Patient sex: M
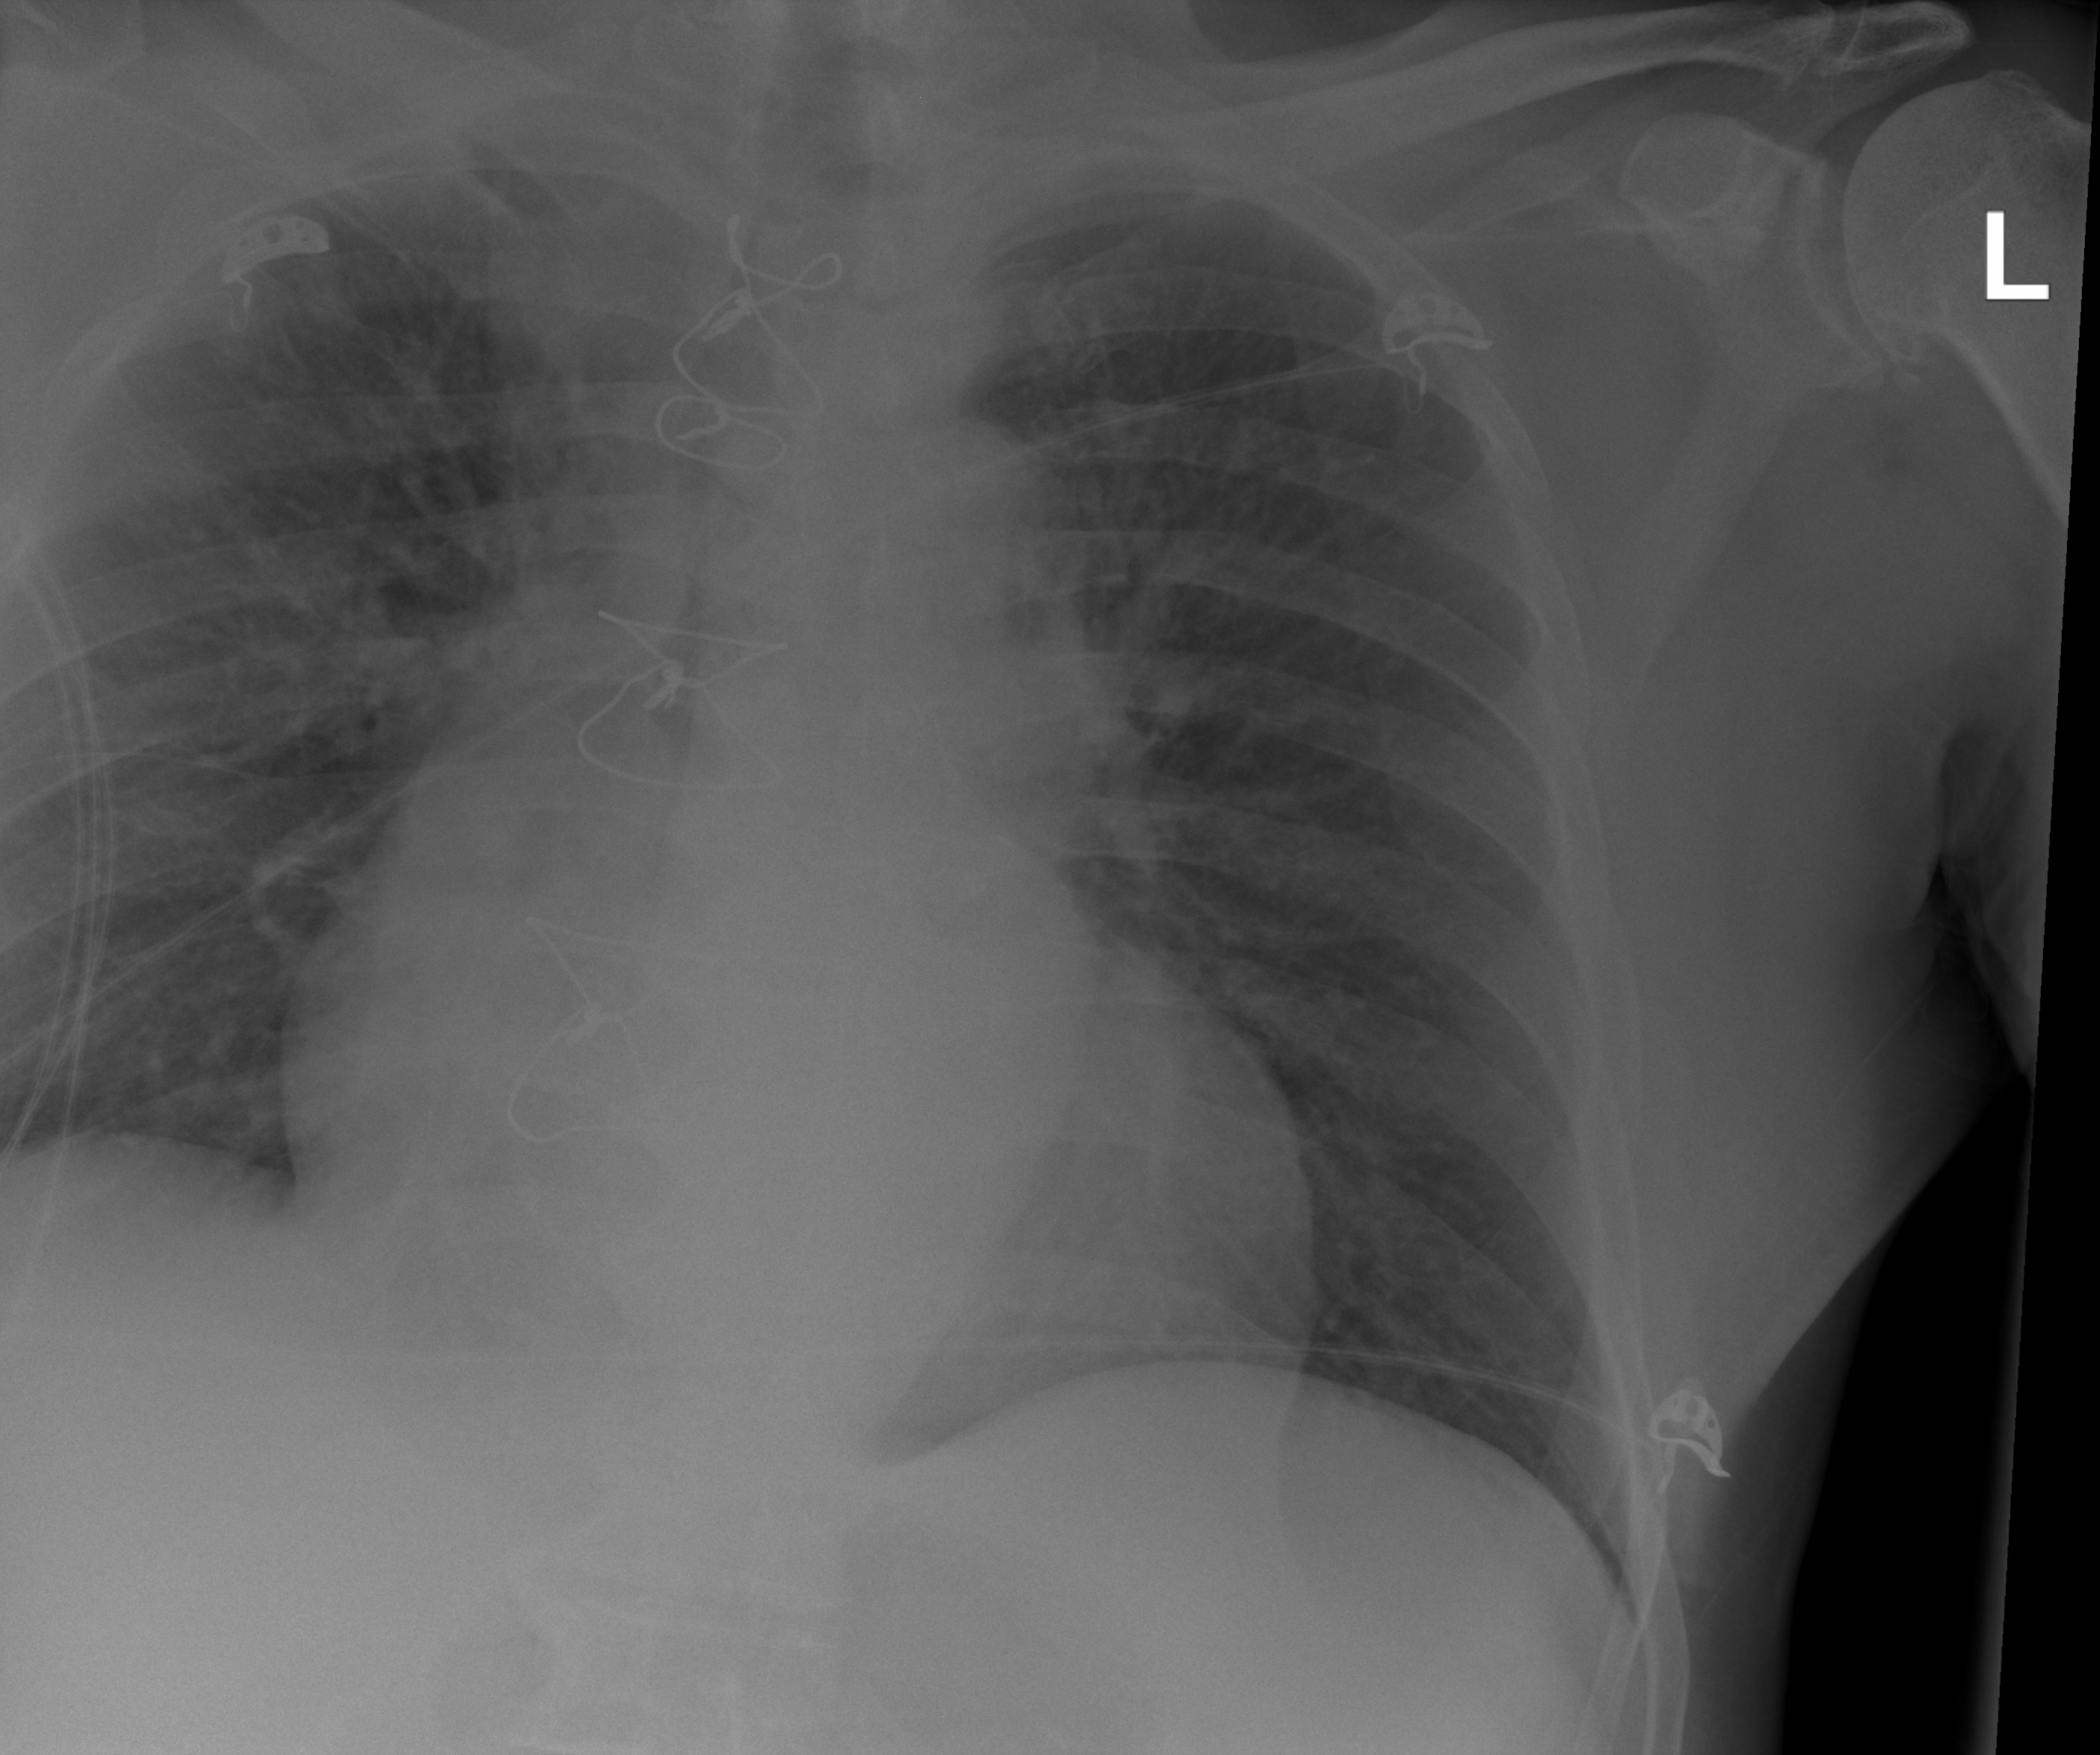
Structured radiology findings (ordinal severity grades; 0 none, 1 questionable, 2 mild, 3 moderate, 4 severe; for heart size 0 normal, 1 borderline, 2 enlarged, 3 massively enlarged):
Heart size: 2
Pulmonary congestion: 2
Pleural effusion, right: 0
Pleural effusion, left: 0
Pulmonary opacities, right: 0
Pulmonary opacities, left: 0
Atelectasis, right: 0
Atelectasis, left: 0